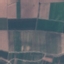
Land use / land cover class: PermanentCrop